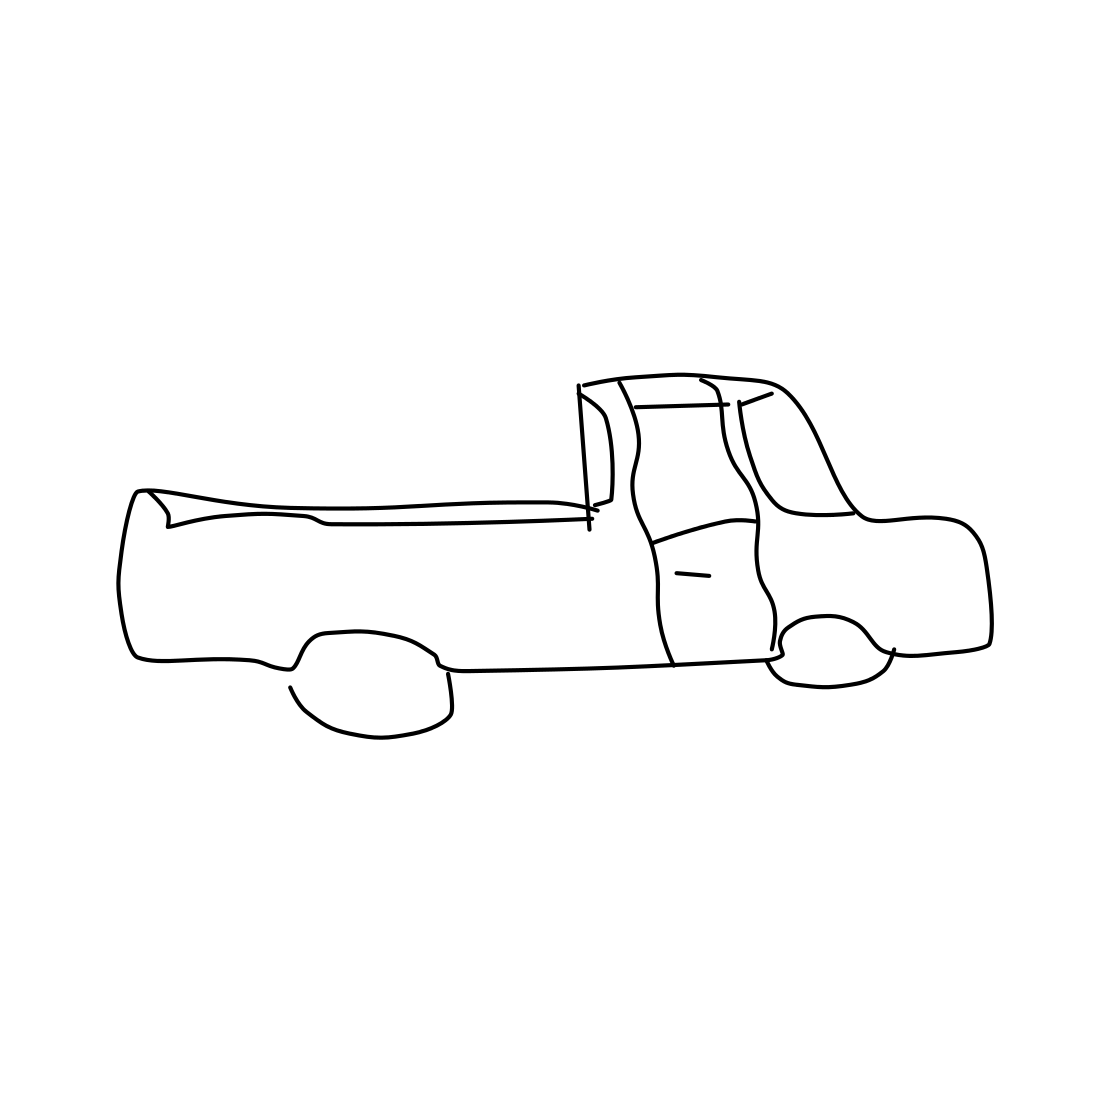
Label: truck